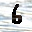
Label: 6